Interaction volume radius: 10 \u00c5
Interaction volume height: 15 \u00c5
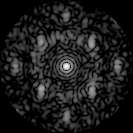
Disorder parameter: 0.5597